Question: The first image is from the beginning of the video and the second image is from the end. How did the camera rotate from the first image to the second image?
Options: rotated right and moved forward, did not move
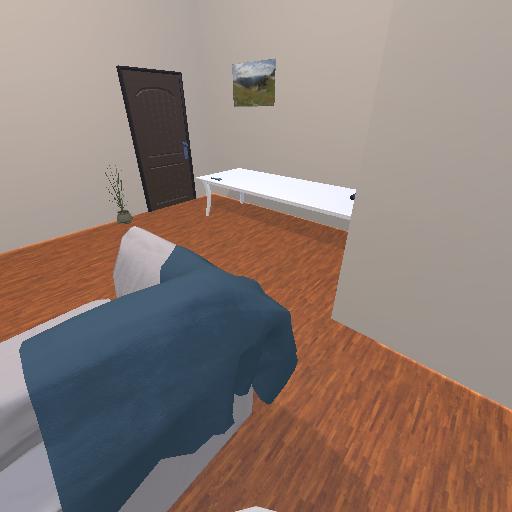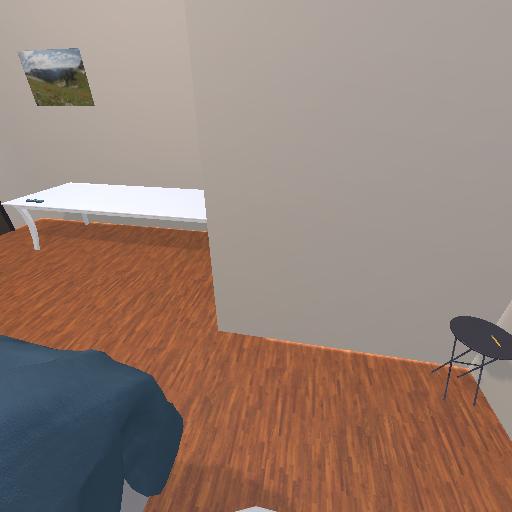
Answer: rotated right and moved forward